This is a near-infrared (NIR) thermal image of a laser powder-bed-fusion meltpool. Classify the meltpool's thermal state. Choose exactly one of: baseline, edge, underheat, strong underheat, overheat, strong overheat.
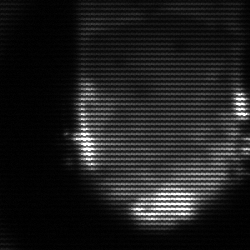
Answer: baseline